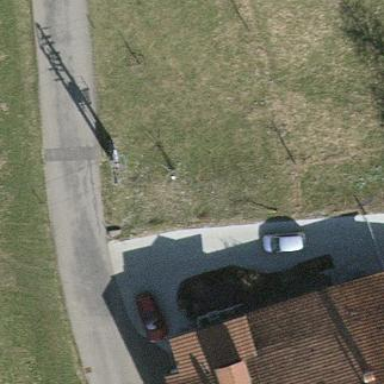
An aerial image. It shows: Fence is in the image.